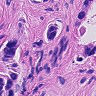
Metastatic tissue present: yes